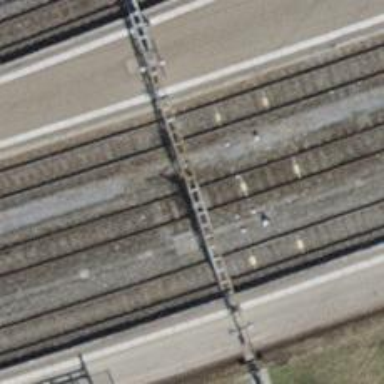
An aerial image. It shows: Railway signal.